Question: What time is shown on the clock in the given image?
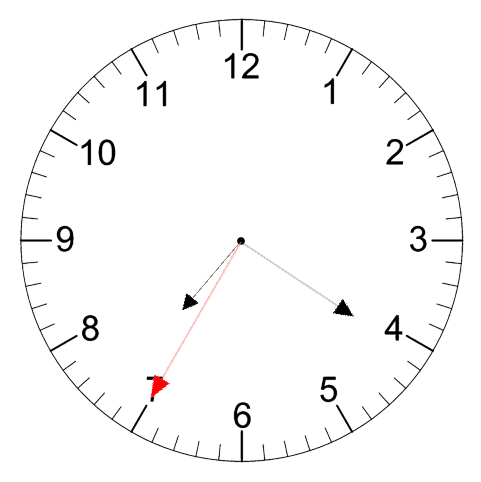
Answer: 07:20:35